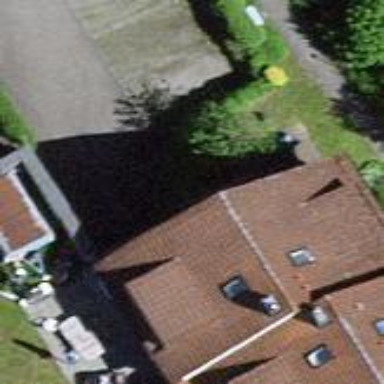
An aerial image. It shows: Semi-detached house.